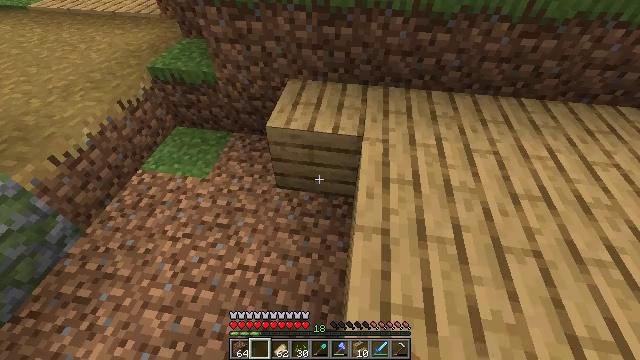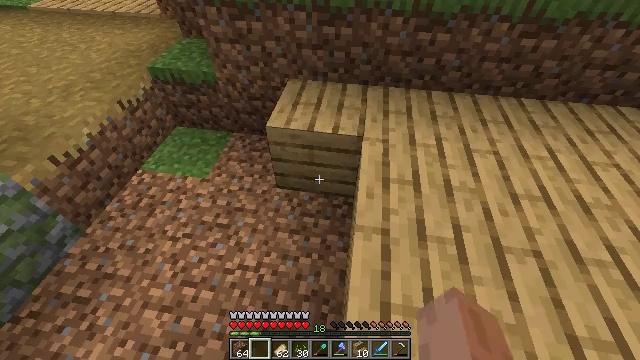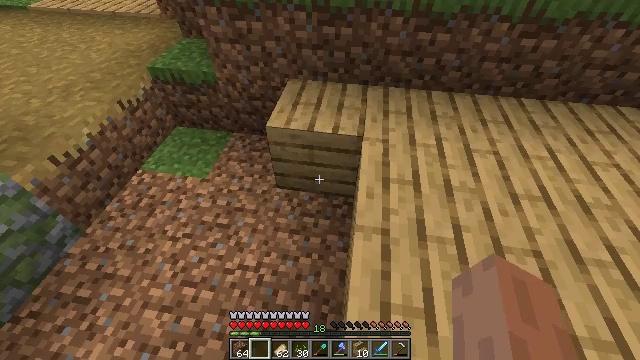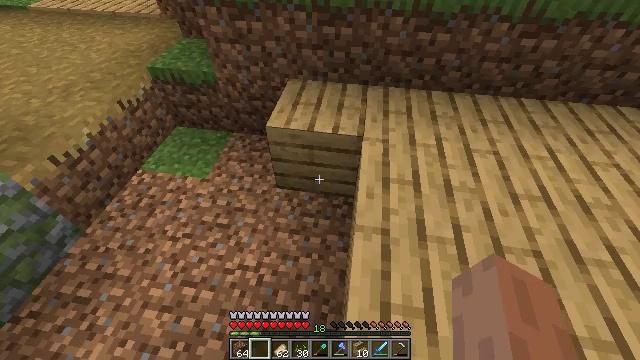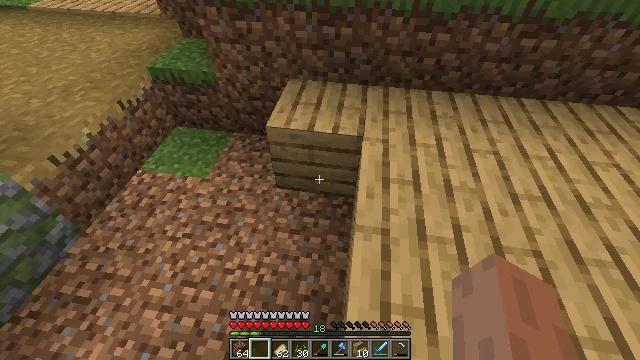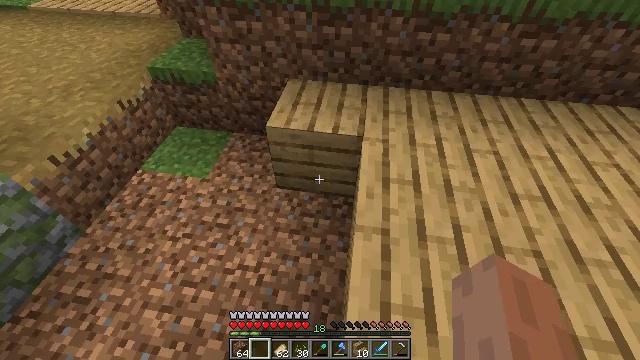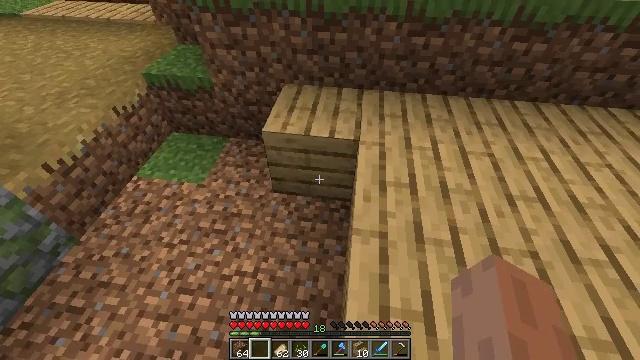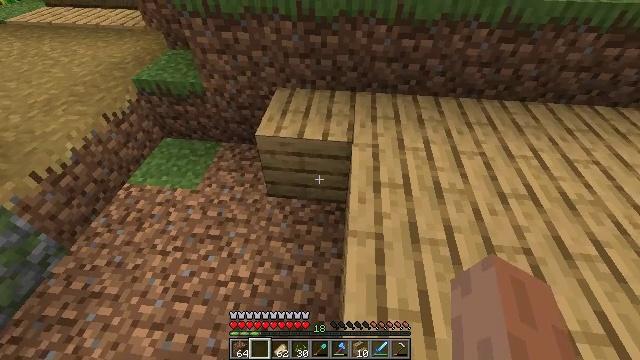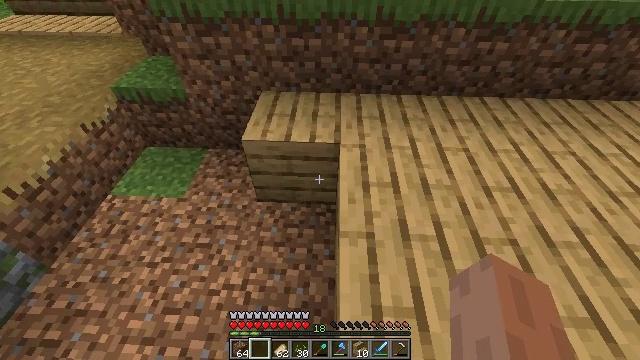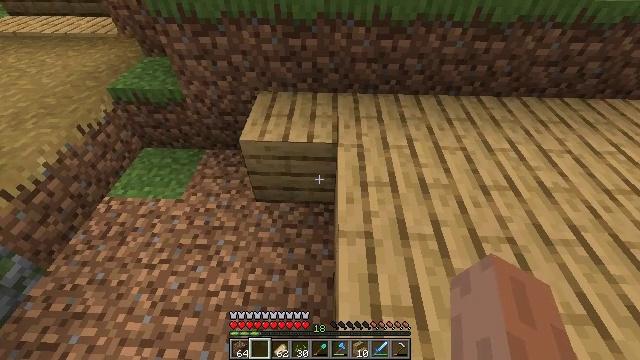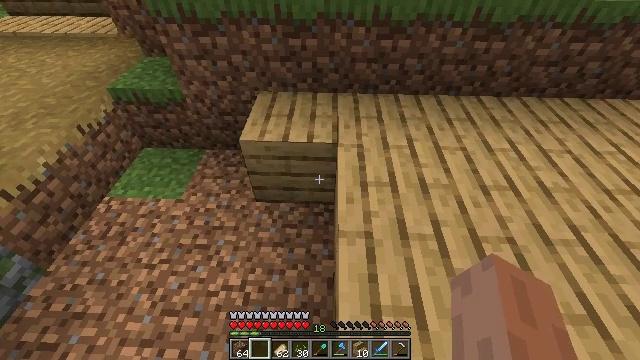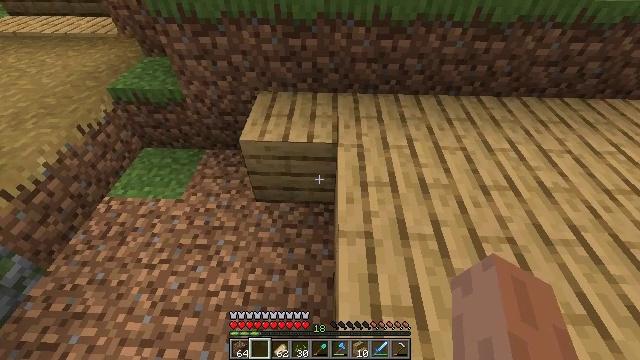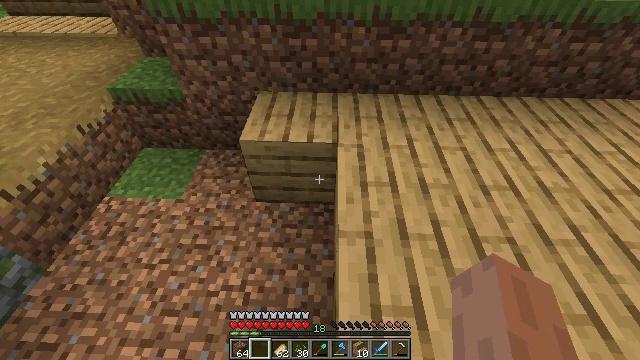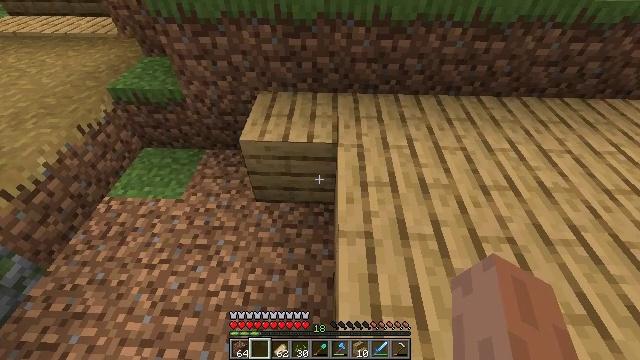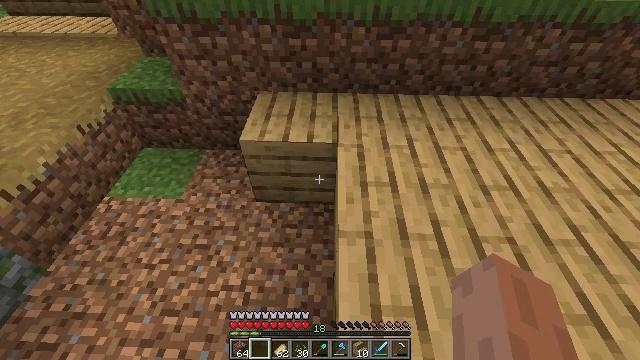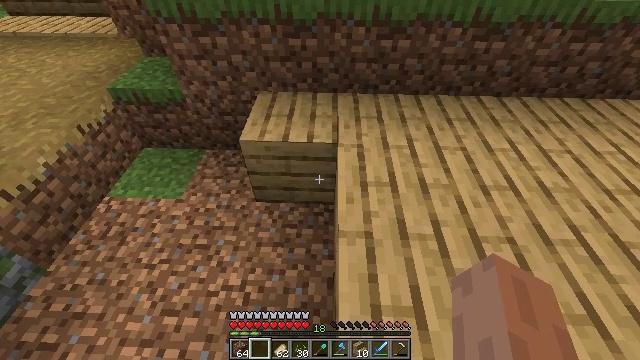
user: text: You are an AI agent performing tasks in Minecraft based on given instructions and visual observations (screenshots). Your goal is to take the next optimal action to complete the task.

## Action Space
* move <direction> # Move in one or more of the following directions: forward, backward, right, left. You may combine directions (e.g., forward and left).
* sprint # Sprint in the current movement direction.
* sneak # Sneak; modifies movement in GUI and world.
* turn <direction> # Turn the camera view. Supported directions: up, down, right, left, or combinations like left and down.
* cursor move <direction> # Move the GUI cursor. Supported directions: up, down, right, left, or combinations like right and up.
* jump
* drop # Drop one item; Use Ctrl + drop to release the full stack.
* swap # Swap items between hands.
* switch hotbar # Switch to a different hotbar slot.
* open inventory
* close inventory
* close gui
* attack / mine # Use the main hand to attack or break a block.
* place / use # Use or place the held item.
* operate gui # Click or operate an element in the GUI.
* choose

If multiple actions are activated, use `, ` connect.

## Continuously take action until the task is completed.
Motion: motion action
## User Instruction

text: Attack the oak planks to recycle it.
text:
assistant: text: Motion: no_op
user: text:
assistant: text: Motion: no_op
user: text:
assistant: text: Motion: no_op
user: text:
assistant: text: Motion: no_op
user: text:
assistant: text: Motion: no_op
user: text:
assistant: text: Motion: turn right
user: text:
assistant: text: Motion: turn right
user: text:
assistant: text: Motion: turn right
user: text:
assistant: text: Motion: no_op
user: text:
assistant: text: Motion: no_op
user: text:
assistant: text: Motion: no_op
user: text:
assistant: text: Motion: no_op
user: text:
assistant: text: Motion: no_op
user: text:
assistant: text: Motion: no_op
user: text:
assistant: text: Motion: no_op
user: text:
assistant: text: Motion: no_op
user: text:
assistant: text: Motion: no_op
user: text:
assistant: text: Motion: no_op
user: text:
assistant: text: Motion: no_op
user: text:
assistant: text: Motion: no_op
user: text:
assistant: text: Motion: no_op
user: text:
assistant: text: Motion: no_op
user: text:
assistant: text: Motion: no_op
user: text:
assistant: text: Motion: no_op
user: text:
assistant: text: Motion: no_op
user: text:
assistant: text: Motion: no_op
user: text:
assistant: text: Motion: no_op
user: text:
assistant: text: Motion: no_op
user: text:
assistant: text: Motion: no_op
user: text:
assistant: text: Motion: no_op